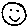
Label: smiley face